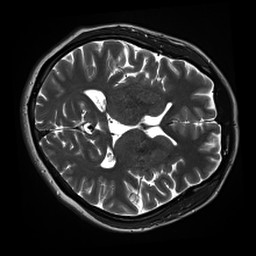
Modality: inplaneT2
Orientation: axial
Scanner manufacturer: siemens
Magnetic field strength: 3 T
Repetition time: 11 s
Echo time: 0.059 s